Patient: sex F, age 62
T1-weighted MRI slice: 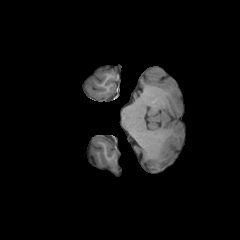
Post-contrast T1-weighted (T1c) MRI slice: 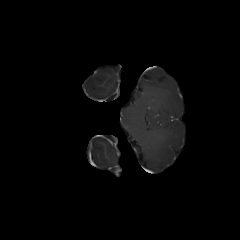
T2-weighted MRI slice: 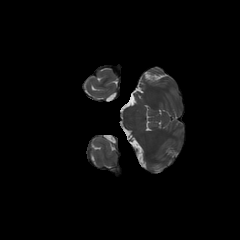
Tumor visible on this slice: no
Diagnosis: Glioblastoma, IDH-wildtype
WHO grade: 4